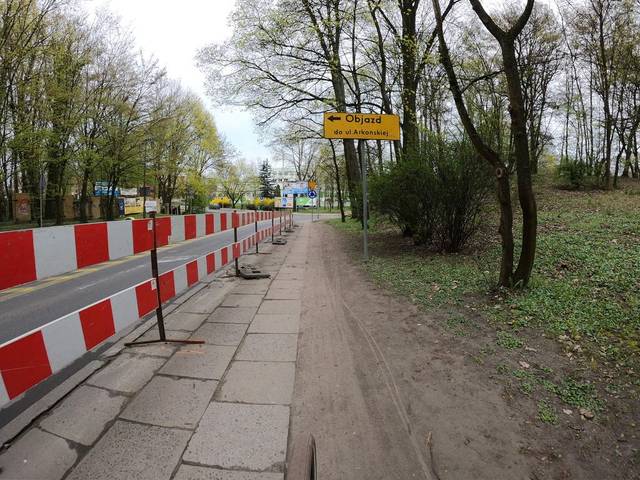
Region: Germany
Coordinates: 53.446, 14.527